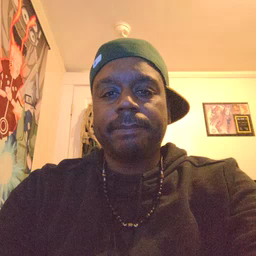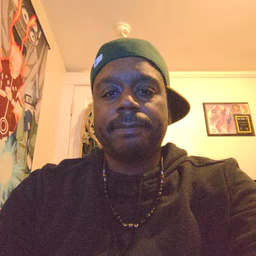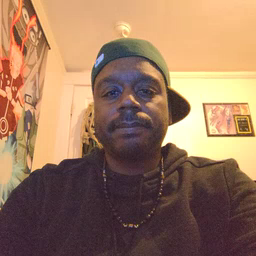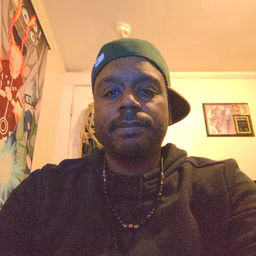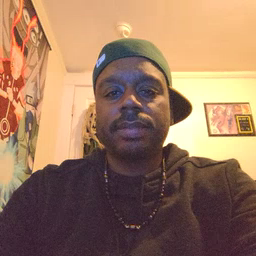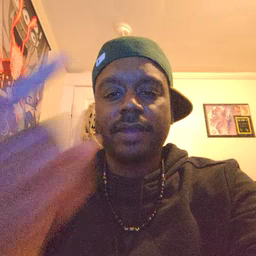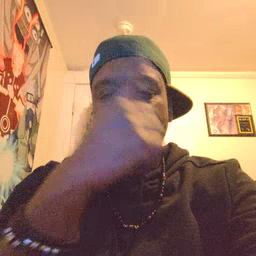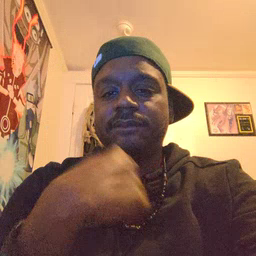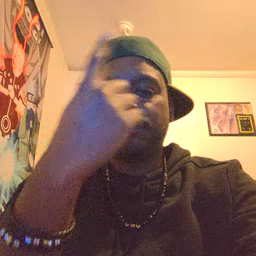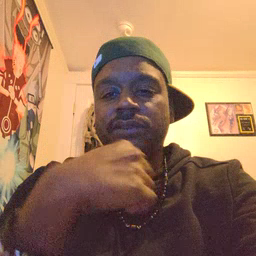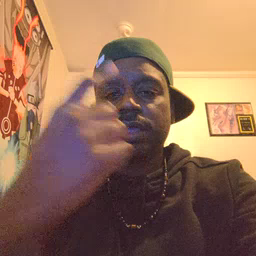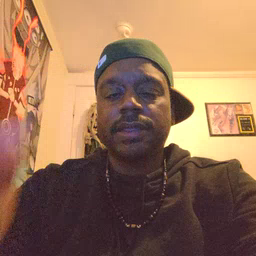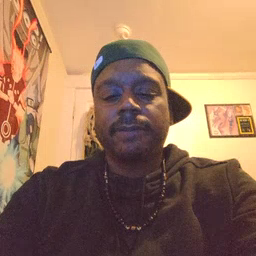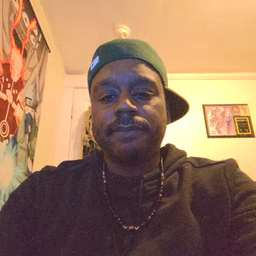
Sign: face